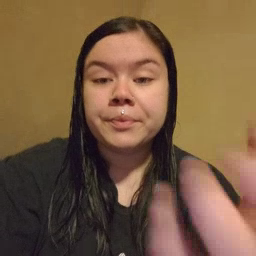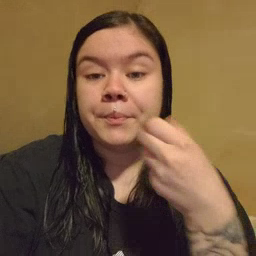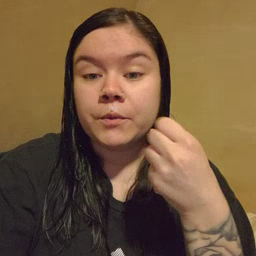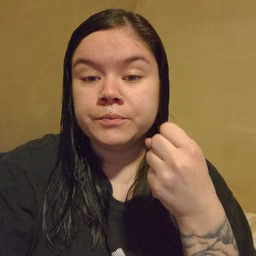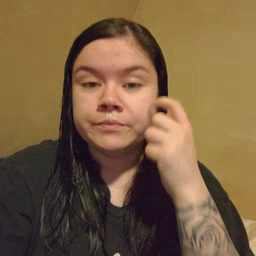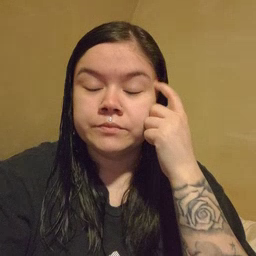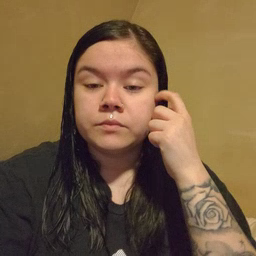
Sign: milk